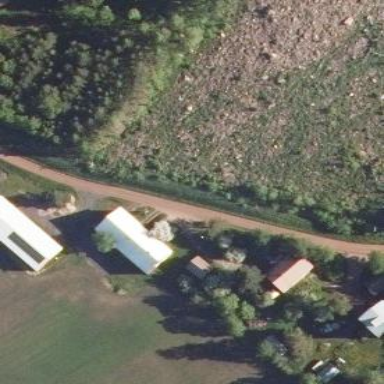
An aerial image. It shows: Farmyard area.